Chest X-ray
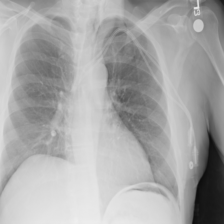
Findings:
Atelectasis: negative
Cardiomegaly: negative
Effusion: negative
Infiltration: negative
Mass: negative
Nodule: negative
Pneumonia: negative
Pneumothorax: negative
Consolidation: negative
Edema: negative
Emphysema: negative
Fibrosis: negative
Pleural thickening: negative
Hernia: negative